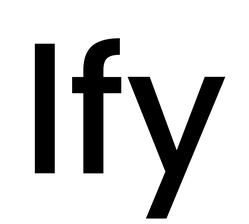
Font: Poppins-Medium